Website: walmart
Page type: gifting
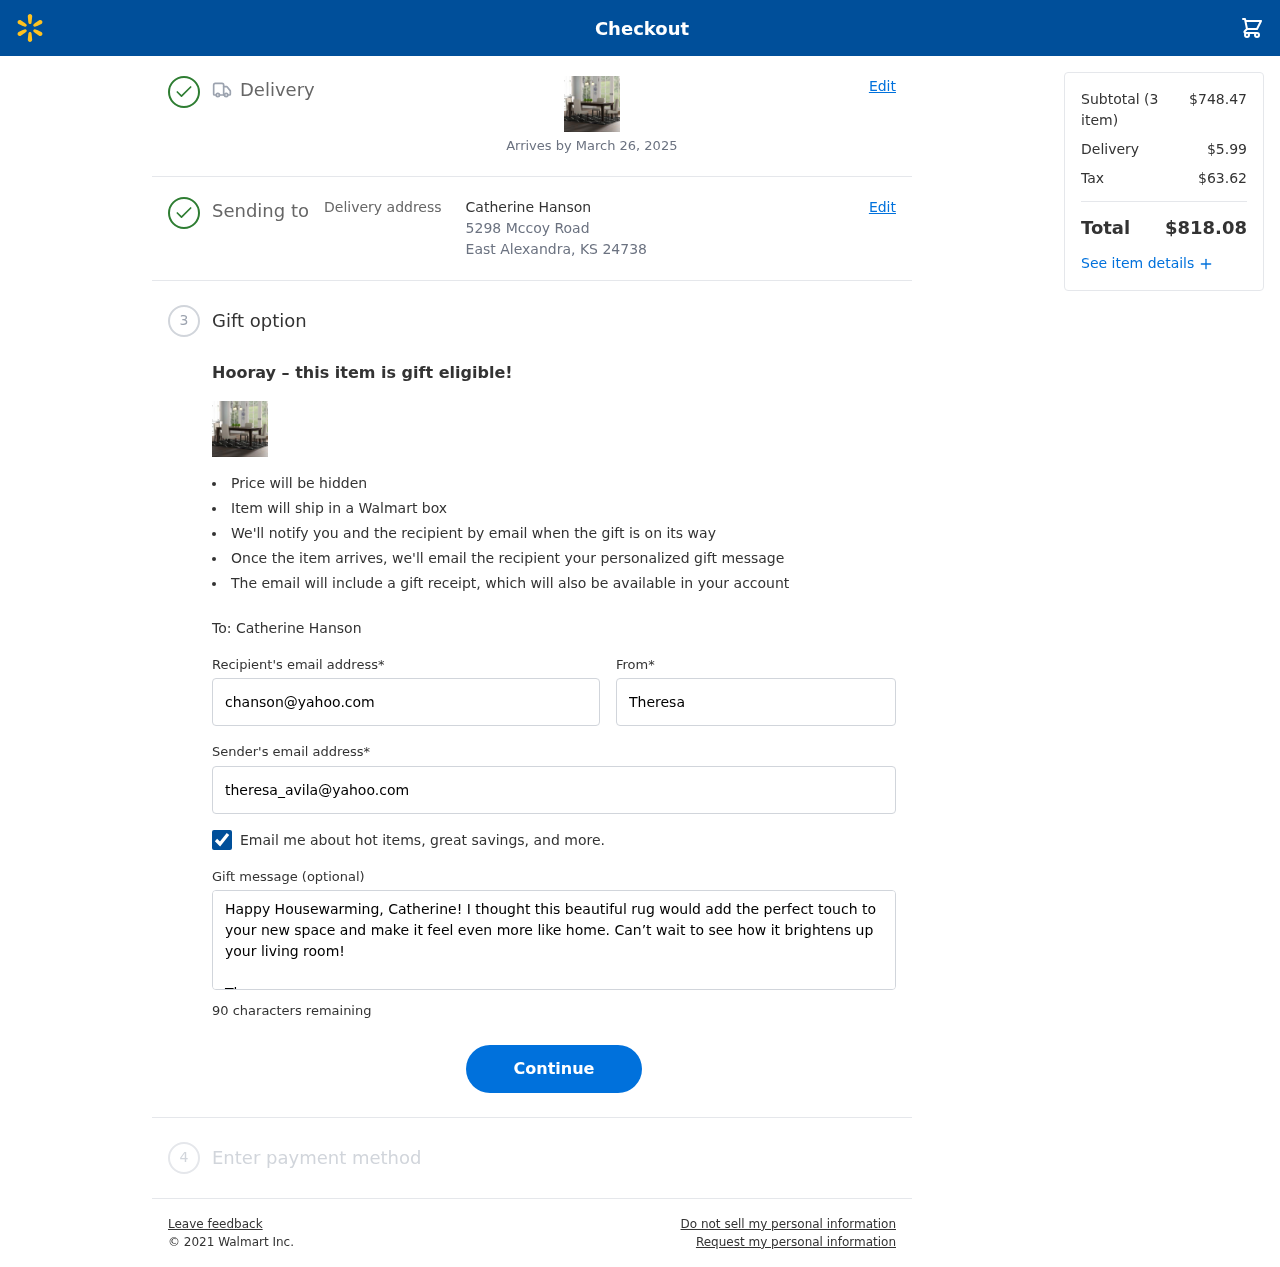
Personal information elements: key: PII_CITY_STATE_ZIP
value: East Alexandra, KS 24738
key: PII_EMAIL
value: theresa_avila@yahoo.com
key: PII_FIRSTNAME
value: Theresa
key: PII_GIFT_EMAIL
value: chanson@yahoo.com
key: PII_GIFT_FULLNAME
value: Catherine Hanson
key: PII_GIFT_MESSAGE
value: Happy Housewarming, Catherine! I thought this beautiful rug would add the perfect touch to your new space and make it feel even more like home. Can’t wait to see how it brightens up your living room!

Theresa
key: PII_STREET
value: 5298 Mccoy Road
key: PII_GIFT_FIRSTNAME
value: Catherine
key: PII_GIFT_LASTNAME
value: Hanson
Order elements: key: ORDER_DELIVERY_DATE
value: Arrives by March 26, 2025
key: ORDER_NUM_ITEMS
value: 3
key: ORDER_SUBTOTAL
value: $748.47
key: ORDER_SHIPPING_COST
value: $5.99
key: ORDER_TAX
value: $63.62
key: ORDER_TOTAL
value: $818.08